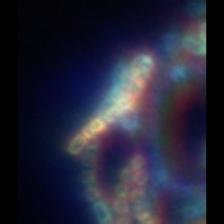
Taxon: Diatom_aggregate
Group: Diatoms